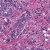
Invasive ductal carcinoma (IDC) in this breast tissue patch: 1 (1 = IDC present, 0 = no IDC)